Interaction volume radius: 5 \u00c5
Interaction volume height: 10 \u00c5
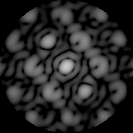
Disorder parameter: 0.3075